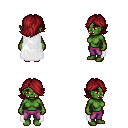
a pixel art fantasy rpg character, female body template, orc, green skin, white cape, magenta pants, brunette swoop hairstyle, four views (front, back, left, right), 2x2 character sprite sheet, small pixel art, hard edges, no anti-aliasing